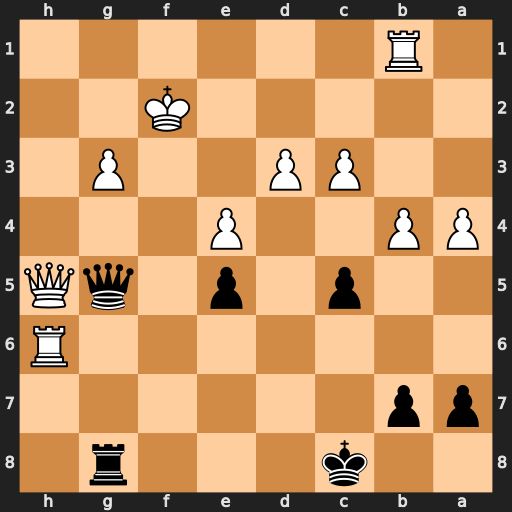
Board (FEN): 2k3r1/pp6/7R/2p1p1qQ/PP2P3/2PP2P1/5K2/1R6
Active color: b
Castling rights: -
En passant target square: -
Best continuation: Qd2+ Kf1 Qxd3+ Ke1 Qxc3+